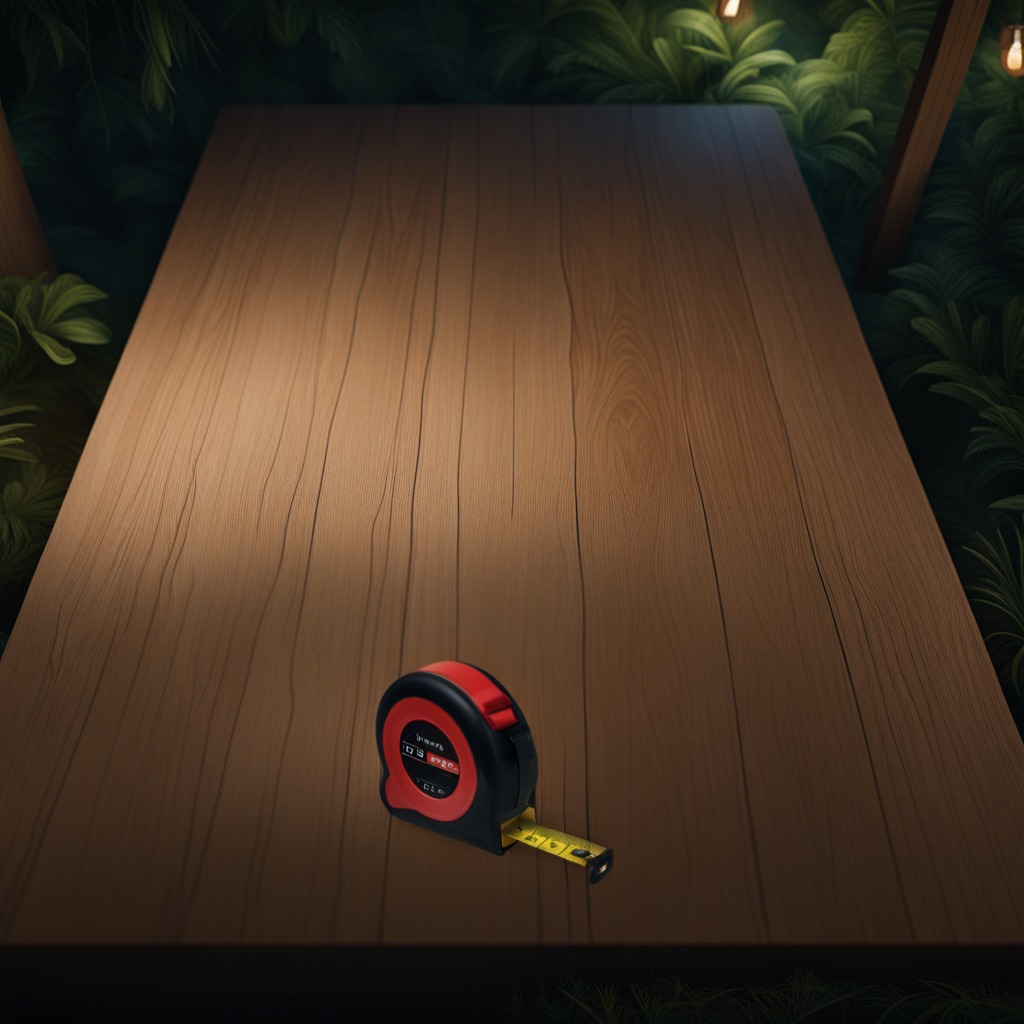
A measuring tape is lying on the wooden table inside a jungle field workshop tent at night.